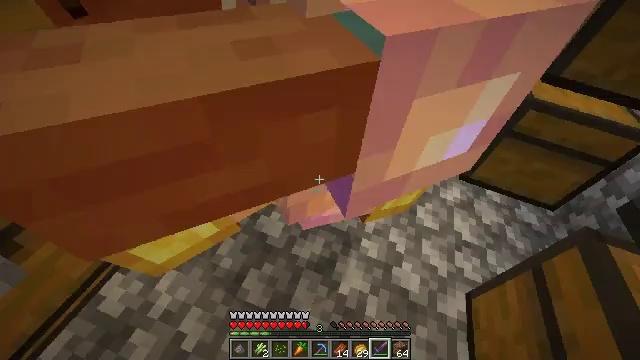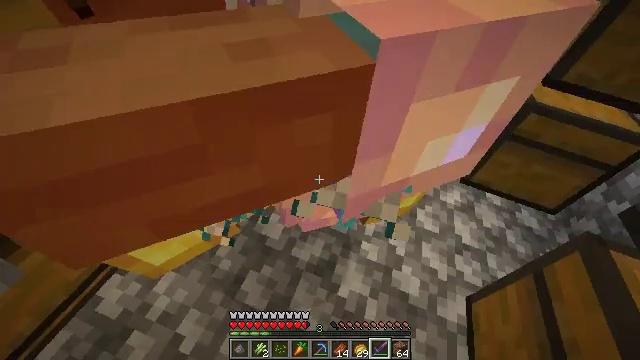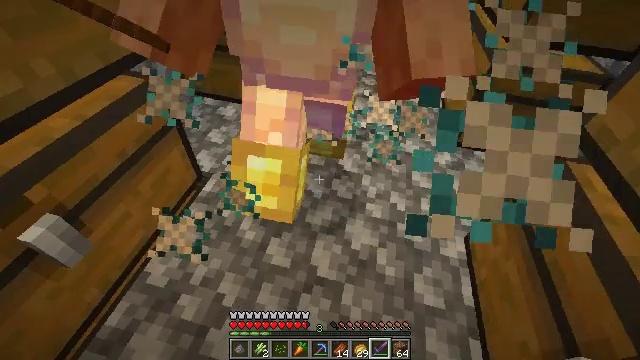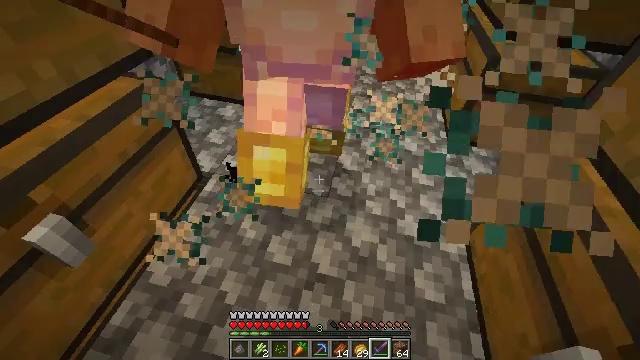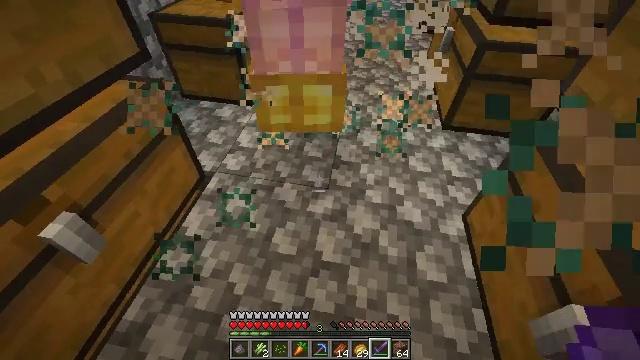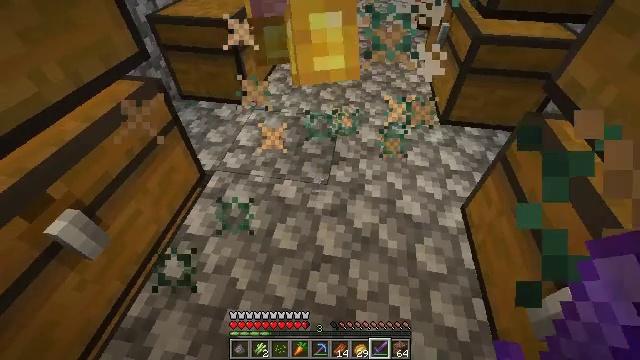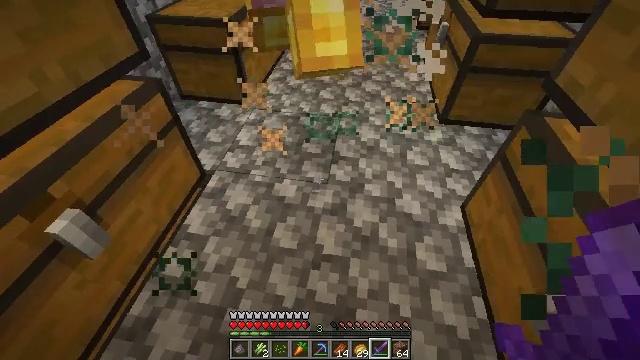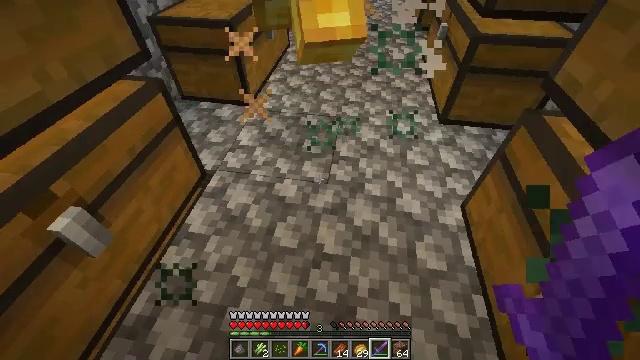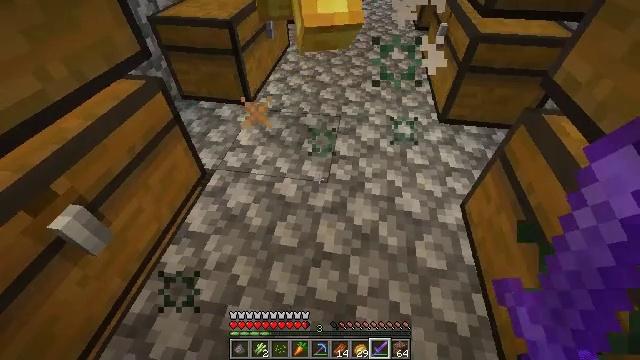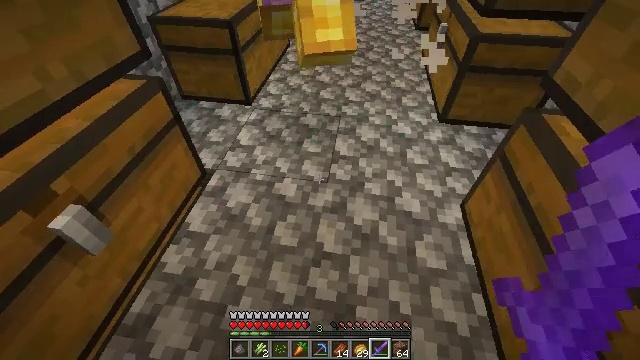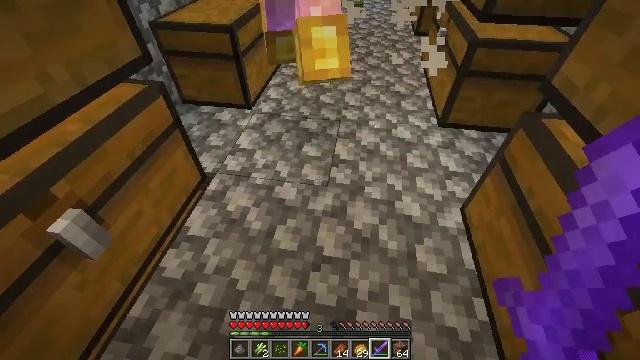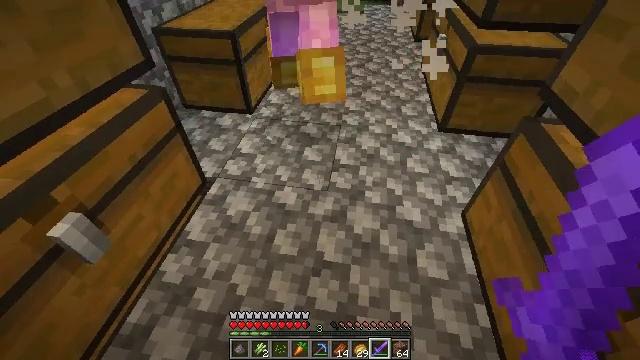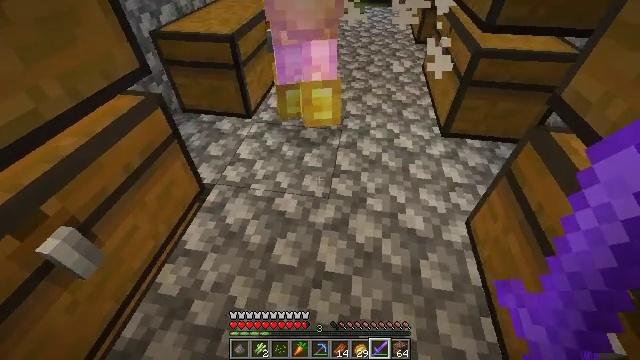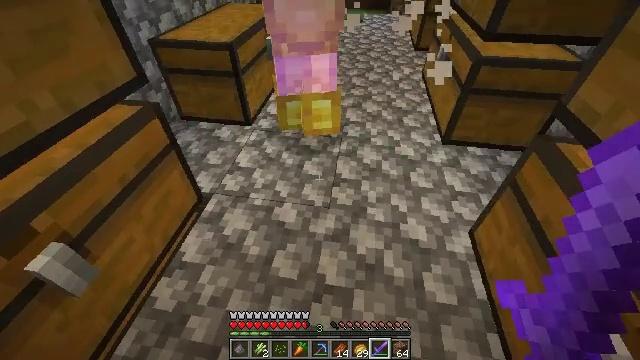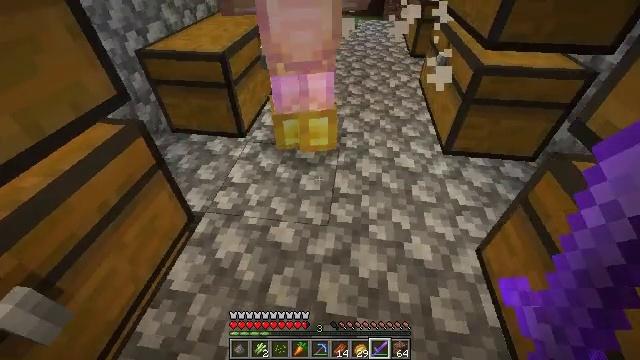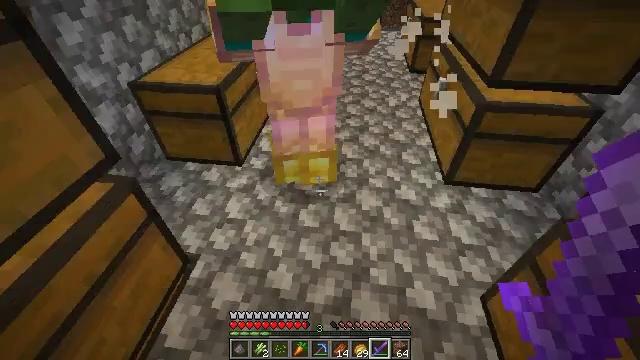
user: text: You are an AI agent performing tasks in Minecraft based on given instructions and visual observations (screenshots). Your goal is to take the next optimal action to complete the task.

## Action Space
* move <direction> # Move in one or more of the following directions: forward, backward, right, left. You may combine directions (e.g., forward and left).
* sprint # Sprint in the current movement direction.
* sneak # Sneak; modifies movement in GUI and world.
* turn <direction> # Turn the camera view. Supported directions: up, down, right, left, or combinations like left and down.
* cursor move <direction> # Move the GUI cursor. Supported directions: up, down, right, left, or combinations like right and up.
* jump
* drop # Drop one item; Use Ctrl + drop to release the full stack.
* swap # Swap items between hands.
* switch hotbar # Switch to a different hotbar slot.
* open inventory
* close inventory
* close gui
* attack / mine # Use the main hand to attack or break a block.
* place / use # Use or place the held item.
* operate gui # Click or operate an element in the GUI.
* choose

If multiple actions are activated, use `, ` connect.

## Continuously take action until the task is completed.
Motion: motion action
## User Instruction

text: Combat enemy.
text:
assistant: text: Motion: no_op
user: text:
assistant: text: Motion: no_op
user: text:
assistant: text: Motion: no_op
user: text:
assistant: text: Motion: no_op
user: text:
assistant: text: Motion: no_op
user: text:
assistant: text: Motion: no_op
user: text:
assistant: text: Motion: no_op
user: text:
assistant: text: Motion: no_op
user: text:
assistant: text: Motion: no_op
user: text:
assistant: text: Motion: no_op
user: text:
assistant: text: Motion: turn up
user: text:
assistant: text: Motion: move forward
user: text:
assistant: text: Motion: move forward, turn up
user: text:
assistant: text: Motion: move forward, turn right
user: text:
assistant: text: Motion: move forward, jump
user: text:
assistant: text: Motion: move forward, jump
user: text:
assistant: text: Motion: move forward, jump
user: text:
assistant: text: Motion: move forward, jump
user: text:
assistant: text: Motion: move forward, jump
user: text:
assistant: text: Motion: turn left and down, jump
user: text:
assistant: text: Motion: turn left and down
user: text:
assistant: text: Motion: turn left and down
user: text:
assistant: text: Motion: turn left and down, attack / mine
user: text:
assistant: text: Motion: attack / mine
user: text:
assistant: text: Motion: attack / mine
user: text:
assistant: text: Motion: attack / mine
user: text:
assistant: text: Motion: no_op
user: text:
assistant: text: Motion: no_op